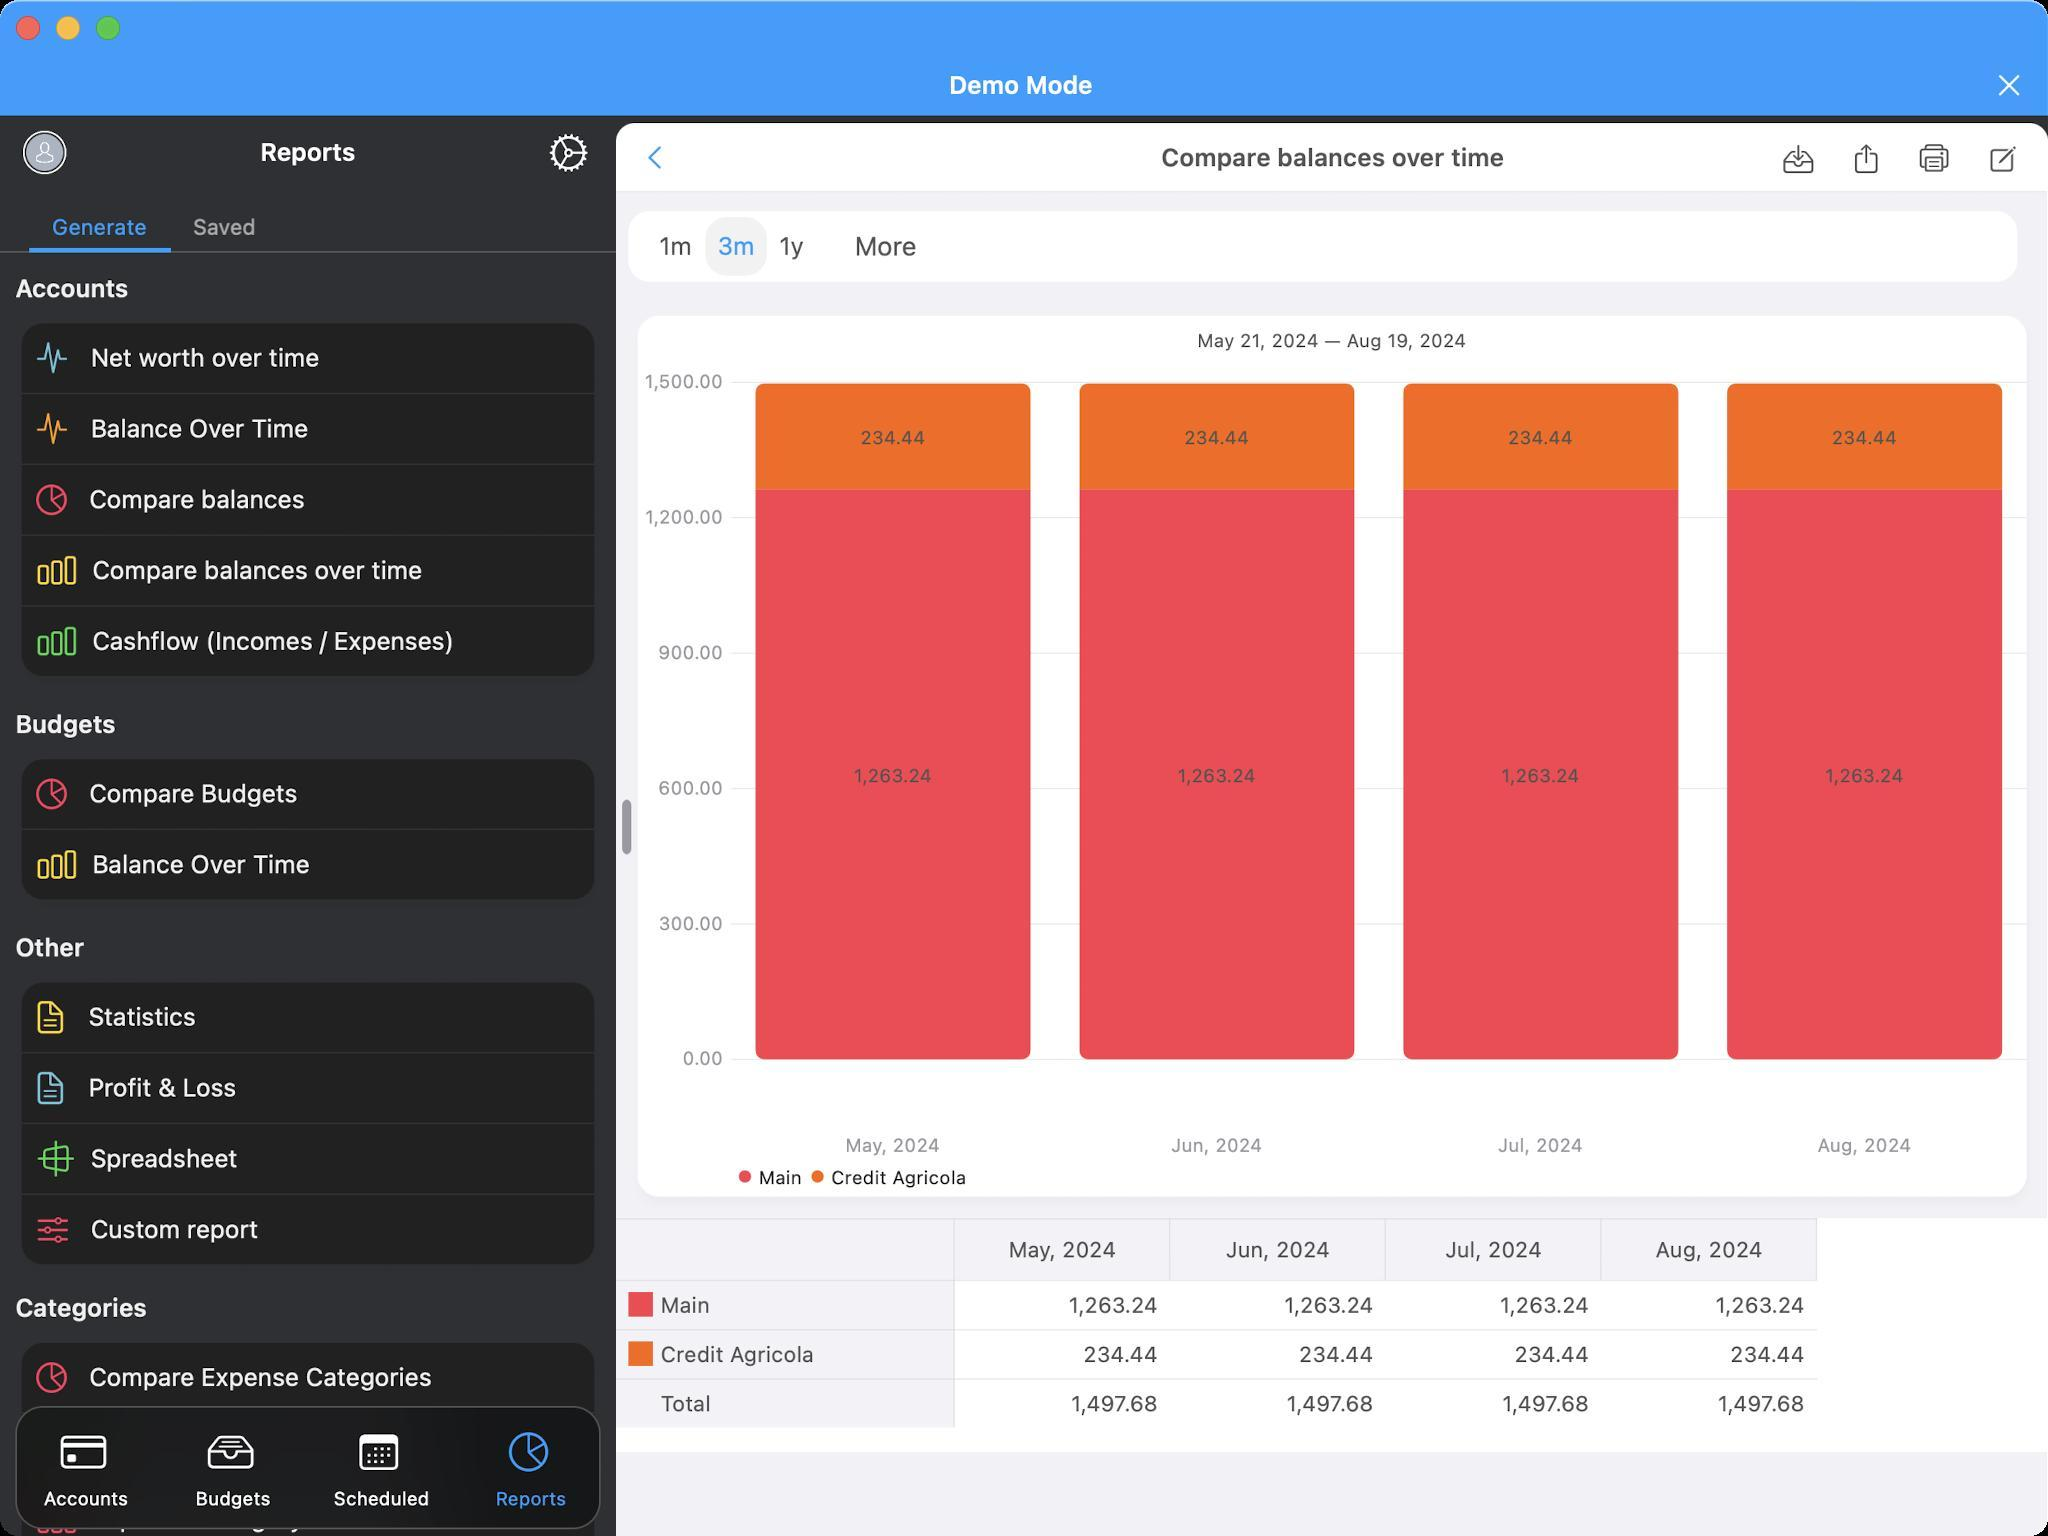
Accessibility tree:
{"name": "MoneyWiz", "role": "AXWindow", "description": null, "role_description": "standard window", "value": null, "position": "292.00;66.00", "size": "1024;768", "children": [{"name": null, "role": "AXGroup", "description": null, "role_description": "group", "value": null, "position": "0.00;0.00", "size": "1024;768", "children": [{"name": null, "role": "AXGroup", "description": null, "role_description": "group", "value": null, "position": "0.00;0.00", "size": "1024;768", "children": [{"name": null, "role": "AXGroup", "description": null, "role_description": "group", "value": null, "position": "0.00;0.00", "size": "1024;768", "children": [{"name": null, "role": "AXStaticText", "description": "Demo Mode", "role_description": "text", "value": null, "position": "159.77;34.65", "size": "701;16", "children": []}, {"name": null, "role": "AXButton", "description": "Close", "role_description": "button", "value": null, "position": "985.60;27.72", "size": "39;30", "children": []}, {"name": null, "role": "AXButton", "description": "avatar anonymous", "role_description": "button", "value": null, "position": "13.09;66.99", "size": "18;18", "children": []}, {"name": null, "role": "AXStaticText", "description": "Reports", "role_description": "text", "value": null, "position": "59.29;68.53", "size": "189;15", "children": []}, {"name": null, "role": "AXButton", "description": "settings", "role_description": "button", "value": null, "position": "273.35;65.45", "size": "22;22", "children": []}, {"name": null, "role": "AXGroup", "description": null, "role_description": "group", "value": null, "position": "308.00;57.75", "size": "716;711", "children": [{"name": null, "role": "AXButton", "description": "Back", "role_description": "button", "value": null, "position": "308.00;61.60", "size": "52;35", "children": []}, {"name": null, "role": "AXStaticText", "description": "Compare balances over time", "role_description": "text", "value": null, "position": "580.58;61.60", "size": "172;35", "children": []}, {"name": null, "role": "AXGroup", "description": null, "role_description": "group", "value": null, "position": "882.42;61.60", "size": "136;35", "children": [{"name": null, "role": "AXButton", "description": "inbox", "role_description": "button", "value": null, "position": "882.42;61.60", "size": "34;35", "children": []}, {"name": null, "role": "AXButton", "description": "Share", "role_description": "button", "value": null, "position": "916.30;61.60", "size": "34;35", "children": []}, {"name": null, "role": "AXButton", "description": "print", "role_description": "button", "value": null, "position": "950.18;61.60", "size": "34;35", "children": []}, {"name": null, "role": "AXButton", "description": "compose", "role_description": "button", "value": null, "position": "984.06;61.60", "size": "34;35", "children": []}]}, {"name": null, "role": "AXGroup", "description": null, "role_description": "table", "value": null, "position": "308.00;96.25", "size": "716;672", "children": [{"name": null, "role": "AXGroup", "description": null, "role_description": "group", "value": null, "position": "314.16;105.49", "size": "160;35", "children": [{"name": null, "role": "AXGroup", "description": null, "role_description": "group", "value": null, "position": "323.40;108.57", "size": "85;29", "children": [{"name": null, "role": "AXButton", "description": "1m", "role_description": "button", "value": null, "position": "323.40;108.57", "size": "29;29", "children": []}, {"name": null, "role": "AXButton", "description": "3m", "role_description": "button", "value": null, "position": "352.66;108.57", "size": "31;29", "children": []}, {"name": null, "role": "AXButton", "description": "1y", "role_description": "button", "value": null, "position": "383.46;108.57", "size": "25;29", "children": []}]}, {"name": null, "role": "AXButton", "description": "More", "role_description": "button", "value": null, "position": "421.19;108.57", "size": "44;29", "children": []}]}, {"name": null, "role": "AXStaticText", "description": "May 21, 2024 — Aug 19, 2024", "role_description": "text", "value": null, "position": "308.00;158.62", "size": "716;23", "children": []}, {"name": null, "role": "AXHeading", "description": "Bar Chart. 1 dataset. ", "role_description": "heading", "value": null, "position": "318.78;157.85", "size": "695;440", "children": []}, {"name": null, "role": "AXGenericElement", "description": " May, 2024: Main 1,263.24", "role_description": "", "value": null, "position": "377.71;244.58", "size": "138;285", "children": []}, {"name": null, "role": "AXGenericElement", "description": " May, 2024: Credit Agricola 234.44", "role_description": "", "value": null, "position": "377.71;191.66", "size": "138;53", "children": []}, {"name": null, "role": "AXGenericElement", "description": " Jun, 2024: Main 1,263.24", "role_description": "", "value": null, "position": "539.65;244.58", "size": "138;285", "children": []}, {"name": null, "role": "AXGenericElement", "description": " Jun, 2024: Credit Agricola 234.44", "role_description": "", "value": null, "position": "539.65;191.66", "size": "138;53", "children": []}, {"name": null, "role": "AXGenericElement", "description": " Jul, 2024: Main 1,263.24", "role_description": "", "value": null, "position": "701.59;244.58", "size": "138;285", "children": []}, {"name": null, "role": "AXGenericElement", "description": " Jul, 2024: Credit Agricola 234.44", "role_description": "", "value": null, "position": "701.59;191.66", "size": "138;53", "children": []}, {"name": null, "role": "AXGenericElement", "description": " Aug, 2024: Main 1,263.24", "role_description": "", "value": null, "position": "863.53;244.58", "size": "138;285", "children": []}, {"name": null, "role": "AXGenericElement", "description": " Aug, 2024: Credit Agricola 234.44", "role_description": "", "value": null, "position": "863.53;191.66", "size": "138;53", "children": []}, {"name": null, "role": "AXGroup", "description": null, "role_description": "group", "value": "", "position": "308.00;609.07", "size": "716;117", "children": [{"name": null, "role": "AXStaticText", "description": "May, 2024, Jun, 2024, Jul, 2024, Aug, 2024, Main, 1,263.24, 1,263.24, 1,263.24, 1,263.24, Credit Agricola, 234.44, 234.44, 234.44, 234.44, Total, 1,497.68, 1,497.68, 1,497.68, 1,497.68", "role_description": "text", "value": "", "position": "308.00;609.07", "size": "716;117", "children": []}]}]}, {"name": null, "role": "AXButton", "description": null, "role_description": "button", "value": null, "position": "308.00;386.54", "size": "19;54", "children": []}, {"name": null, "role": "AXButton", "description": null, "role_description": "button", "value": null, "position": "311.08;399.63", "size": "5;28", "children": []}]}, {"name": null, "role": "AXButton", "description": "Generate", "role_description": "button", "value": null, "position": "14.63;100.10", "size": "71;26", "children": []}, {"name": null, "role": "AXButton", "description": "Saved", "role_description": "button", "value": null, "position": "85.19;100.10", "size": "55;26", "children": []}, {"name": null, "role": "AXStaticText", "description": "Accounts", "role_description": "text", "value": null, "position": "7.70;127.05", "size": "293;35", "children": []}, {"name": null, "role": "AXButton", "description": "Net worth over time", "role_description": "button", "value": null, "position": "10.78;161.70", "size": "286;35", "children": []}, {"name": null, "role": "AXButton", "description": "Balance Over Time", "role_description": "button", "value": null, "position": "10.78;197.12", "size": "286;35", "children": []}, {"name": null, "role": "AXButton", "description": "Compare balances", "role_description": "button", "value": null, "position": "10.78;232.54", "size": "286;35", "children": []}, {"name": null, "role": "AXButton", "description": "Compare balances over time", "role_description": "button", "value": null, "position": "10.78;267.96", "size": "286;35", "children": []}, {"name": null, "role": "AXButton", "description": "Cashflow (Incomes / Expenses)", "role_description": "button", "value": null, "position": "10.78;303.38", "size": "286;35", "children": []}, {"name": null, "role": "AXStaticText", "description": "Budgets", "role_description": "text", "value": null, "position": "7.70;344.96", "size": "293;35", "children": []}, {"name": null, "role": "AXButton", "description": "Compare Budgets", "role_description": "button", "value": null, "position": "10.78;379.61", "size": "286;35", "children": []}, {"name": null, "role": "AXButton", "description": "Balance Over Time", "role_description": "button", "value": null, "position": "10.78;415.03", "size": "286;35", "children": []}, {"name": null, "role": "AXStaticText", "description": "Other", "role_description": "text", "value": null, "position": "7.70;456.61", "size": "293;35", "children": []}, {"name": null, "role": "AXButton", "description": "Statistics", "role_description": "button", "value": null, "position": "10.78;491.26", "size": "286;35", "children": []}, {"name": null, "role": "AXButton", "description": "Profit & Loss", "role_description": "button", "value": null, "position": "10.78;526.68", "size": "286;35", "children": []}, {"name": null, "role": "AXButton", "description": "Spreadsheet", "role_description": "button", "value": null, "position": "10.78;562.10", "size": "286;35", "children": []}, {"name": null, "role": "AXButton", "description": "Custom report", "role_description": "button", "value": null, "position": "10.78;597.52", "size": "286;35", "children": []}, {"name": null, "role": "AXStaticText", "description": "Categories", "role_description": "text", "value": null, "position": "7.70;636.79", "size": "293;35", "children": []}, {"name": null, "role": "AXButton", "description": "Compare Expense Categories", "role_description": "button", "value": null, "position": "10.78;671.44", "size": "286;35", "children": []}, {"name": null, "role": "AXButton", "description": "Compare Income Categories", "role_description": "button", "value": null, "position": "10.78;706.86", "size": "286;35", "children": []}, {"name": null, "role": "AXButton", "description": "Expense Category Over Time", "role_description": "button", "value": null, "position": "10.78;742.28", "size": "286;35", "children": []}, {"name": null, "role": "AXButton", "description": "Income Category Over Time", "role_description": "button", "value": null, "position": "10.78;777.70", "size": "286;35", "children": []}, {"name": null, "role": "AXButton", "description": "Breakdown Expenses Over Time", "role_description": "button", "value": null, "position": "10.78;813.12", "size": "286;35", "children": []}, {"name": null, "role": "AXButton", "description": "Breakdown Incomes Over Time", "role_description": "button", "value": null, "position": "10.78;848.54", "size": "286;35", "children": []}, {"name": null, "role": "AXStaticText", "description": "Payees", "role_description": "text", "value": null, "position": "7.70;889.35", "size": "293;35", "children": []}, {"name": null, "role": "AXButton", "description": "Compare Expense Payees", "role_description": "button", "value": null, "position": "10.78;924.00", "size": "286;35", "children": []}, {"name": null, "role": "AXButton", "description": "Compare Income Payees", "role_description": "button", "value": null, "position": "10.78;959.42", "size": "286;35", "children": []}, {"name": null, "role": "AXButton", "description": "Expense Payee Over Time", "role_description": "button", "value": null, "position": "10.78;994.84", "size": "286;35", "children": []}, {"name": null, "role": "AXButton", "description": "Income Payee Over Time", "role_description": "button", "value": null, "position": "10.78;1030.26", "size": "286;35", "children": []}, {"name": null, "role": "AXButton", "description": "Breakdown Expenses Over Time", "role_description": "button", "value": null, "position": "10.78;1065.68", "size": "286;35", "children": []}, {"name": null, "role": "AXButton", "description": "Breakdown Incomes Over Time", "role_description": "button", "value": null, "position": "10.78;1101.10", "size": "286;35", "children": []}, {"name": null, "role": "AXStaticText", "description": "Tags", "role_description": "text", "value": null, "position": "7.70;1141.91", "size": "293;35", "children": []}, {"name": null, "role": "AXButton", "description": "Compare Expense Tags", "role_description": "button", "value": null, "position": "10.78;1176.56", "size": "286;35", "children": []}, {"name": null, "role": "AXButton", "description": "Compare Income Tags", "role_description": "button", "value": null, "position": "10.78;1211.98", "size": "286;35", "children": []}, {"name": null, "role": "AXButton", "description": "Expense Tag Over Time", "role_description": "button", "value": null, "position": "10.78;1247.40", "size": "286;35", "children": []}, {"name": null, "role": "AXButton", "description": "Income Tag Over Time", "role_description": "button", "value": null, "position": "10.78;1282.82", "size": "286;35", "children": []}, {"name": null, "role": "AXButton", "description": "Breakdown Expenses Over Time", "role_description": "button", "value": null, "position": "10.78;1318.24", "size": "286;35", "children": []}, {"name": null, "role": "AXButton", "description": "Breakdown Incomes Over Time", "role_description": "button", "value": null, "position": "10.78;1353.66", "size": "286;35", "children": []}, {"name": null, "role": "AXStaticText", "description": "Spreadsheets", "role_description": "text", "value": null, "position": "7.70;1394.47", "size": "293;35", "children": []}, {"name": null, "role": "AXButton", "description": "Breakdown Payees Over Categories", "role_description": "button", "value": null, "position": "10.78;1429.12", "size": "286;35", "children": []}, {"name": null, "role": "AXButton", "description": "Breakdown Categories Over Tags", "role_description": "button", "value": null, "position": "10.78;1464.54", "size": "286;35", "children": []}, {"name": null, "role": "AXButton", "description": "Breakdown Payees Over Tags", "role_description": "button", "value": null, "position": "10.78;1499.96", "size": "286;35", "children": []}, {"name": null, "role": "AXButton", "description": null, "role_description": "button", "value": null, "position": "8.47;703.01", "size": "69;62", "children": []}, {"name": null, "role": "AXButton", "description": "card", "role_description": "button", "value": null, "position": "8.47;710.71", "size": "69;31", "children": []}, {"name": null, "role": "AXButton", "description": null, "role_description": "button", "value": null, "position": "77.00;703.01", "size": "69;62", "children": []}, {"name": null, "role": "AXButton", "description": "Inbox Full", "role_description": "button", "value": null, "position": "82.00;710.71", "size": "69;31", "children": []}, {"name": null, "role": "AXButton", "description": null, "role_description": "button", "value": null, "position": "146.30;703.01", "size": "69;62", "children": []}, {"name": null, "role": "AXButton", "description": "calendar", "role_description": "button", "value": null, "position": "156.31;710.71", "size": "69;31", "children": []}, {"name": null, "role": "AXButton", "description": null, "role_description": "button", "value": null, "position": "215.60;703.01", "size": "69;62", "children": []}, {"name": null, "role": "AXButton", "description": "chart pie", "role_description": "button", "value": null, "position": "231.00;710.71", "size": "69;31", "children": []}, {"name": null, "role": "AXStaticText", "description": "Accounts", "role_description": "text", "value": null, "position": "8.47;741.51", "size": "69;15", "children": []}, {"name": null, "role": "AXStaticText", "description": "Budgets", "role_description": "text", "value": null, "position": "82.00;741.51", "size": "69;15", "children": []}, {"name": null, "role": "AXStaticText", "description": "Scheduled", "role_description": "text", "value": null, "position": "156.31;741.51", "size": "69;15", "children": []}, {"name": null, "role": "AXStaticText", "description": "Reports", "role_description": "text", "value": null, "position": "231.00;741.51", "size": "69;15", "children": []}]}]}]}, {"name": null, "role": "AXButton", "description": null, "role_description": "close button", "value": null, "position": "7.00;6.00", "size": "14;16", "children": []}, {"name": null, "role": "AXButton", "description": null, "role_description": "full screen button", "value": null, "position": "47.00;6.00", "size": "14;16", "children": [{"name": null, "role": "AXGroup", "description": null, "role_description": "group", "value": null, "position": "47.00;6.00", "size": "14;16", "children": [{"name": null, "role": "AXGroup", "description": null, "role_description": "group", "value": null, "position": "47.00;6.00", "size": "14;16", "children": []}]}]}, {"name": null, "role": "AXButton", "description": null, "role_description": "minimise button", "value": null, "position": "27.00;6.00", "size": "14;16", "children": []}]}